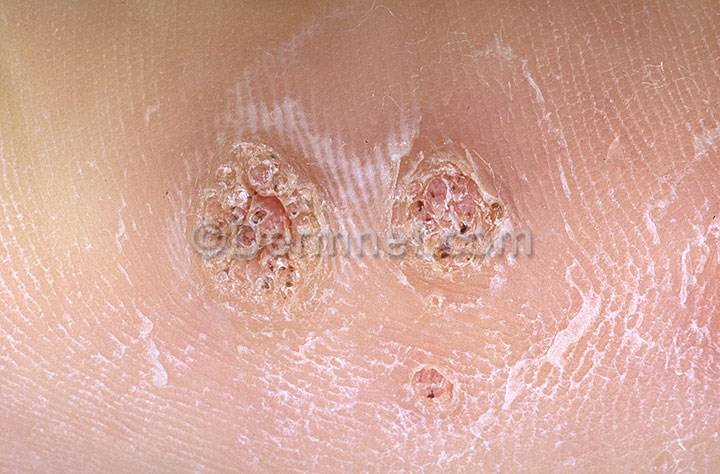
Disease: Warts Molluscum and other Viral Infections